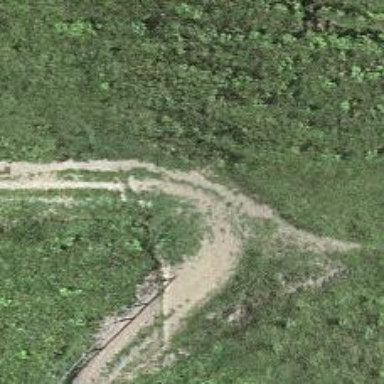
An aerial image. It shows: Gravel path.